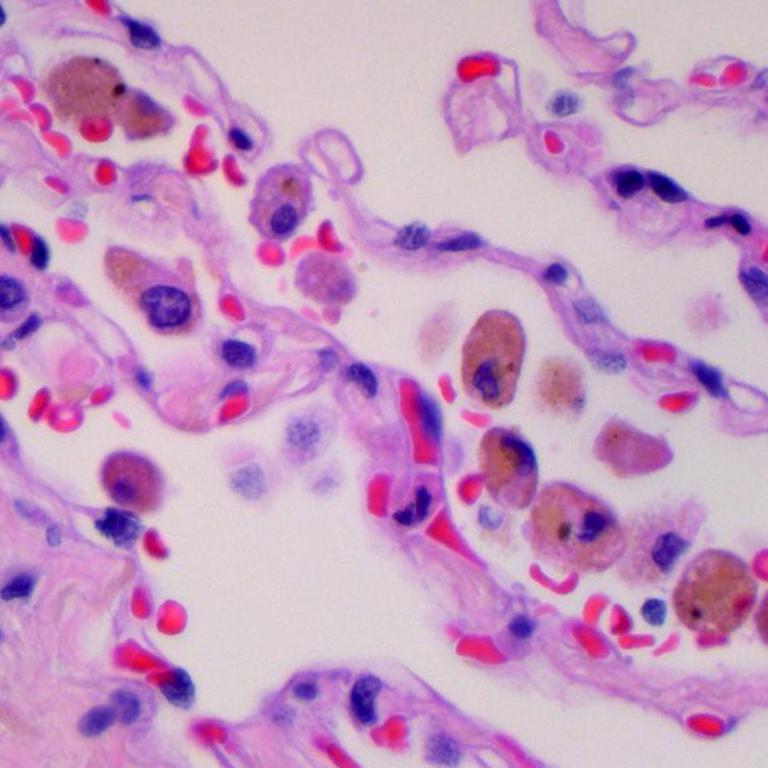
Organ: lung
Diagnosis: benign